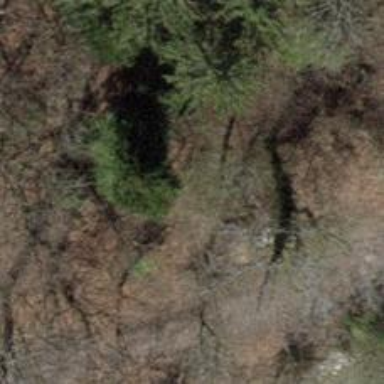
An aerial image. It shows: Brown bench.